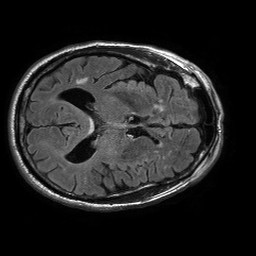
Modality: FLAIR
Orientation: axial
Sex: male
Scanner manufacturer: philips
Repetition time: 11 s
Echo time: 0.125 s